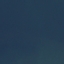
Land use / land cover: SeaLake